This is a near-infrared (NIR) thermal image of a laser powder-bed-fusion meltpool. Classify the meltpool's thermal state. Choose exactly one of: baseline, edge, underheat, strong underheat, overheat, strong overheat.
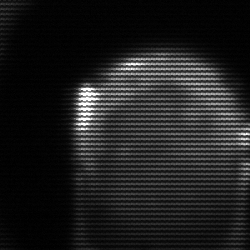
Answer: edge